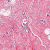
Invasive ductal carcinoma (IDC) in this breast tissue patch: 0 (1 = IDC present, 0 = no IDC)